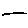
Label: line